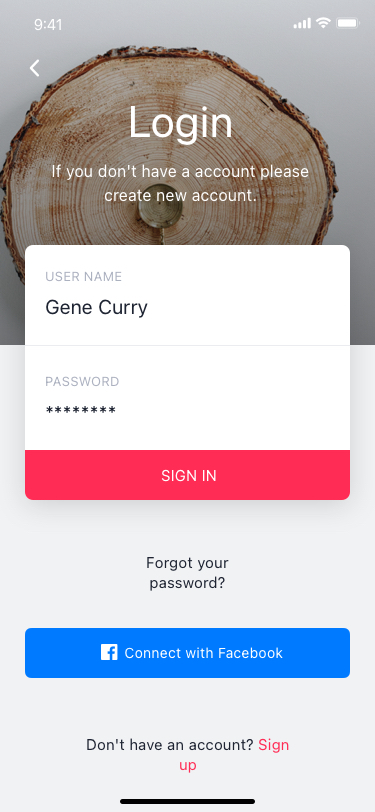
Text in this UI design:
Login
If you don't have a account please create new account.
User name
Gene Curry
Password
********
Sign In
Forgot your password?
Don't have an account? Sign up